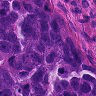
Metastatic tissue present: yes